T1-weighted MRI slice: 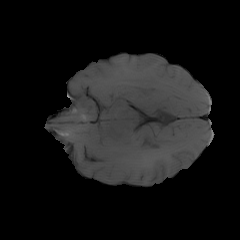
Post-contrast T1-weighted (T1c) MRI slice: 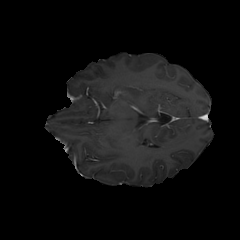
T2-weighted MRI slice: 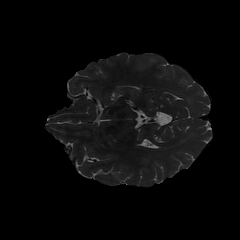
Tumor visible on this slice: no